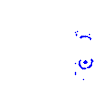
Particle: proton